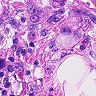
Metastatic tissue present: yes